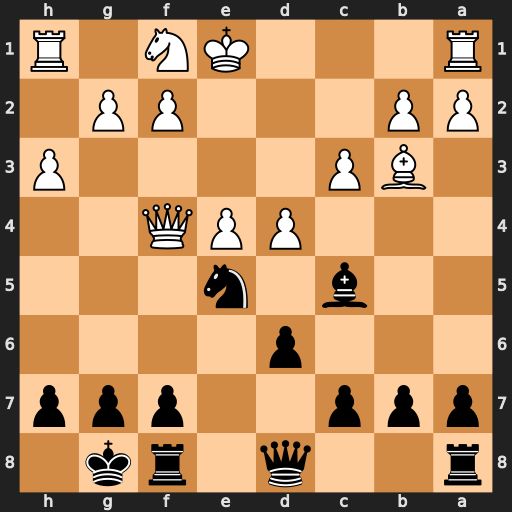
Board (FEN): r2q1rk1/ppp2ppp/3p4/2b1n3/3PPQ2/1BP4P/PP3PP1/R3KN1R
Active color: b
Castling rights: KQ
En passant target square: -
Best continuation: Nd3+ Kd2 Nxf4